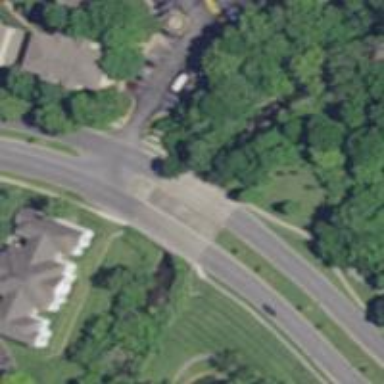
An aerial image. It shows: Unmarked road crossing.